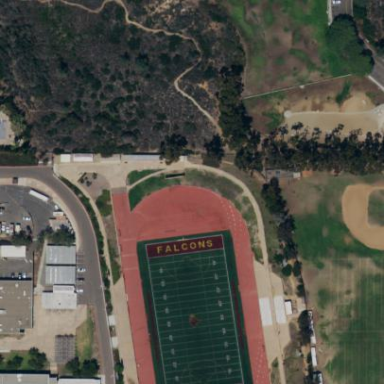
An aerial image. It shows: American football pitch.